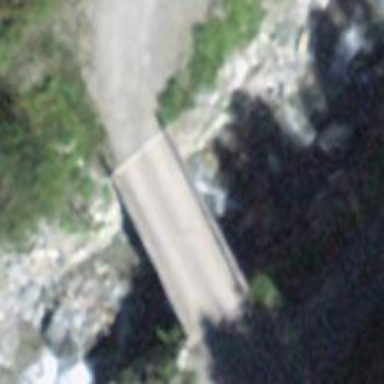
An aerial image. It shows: Unpaved track road on grade2 bridge.